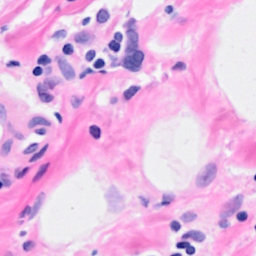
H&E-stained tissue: Breast